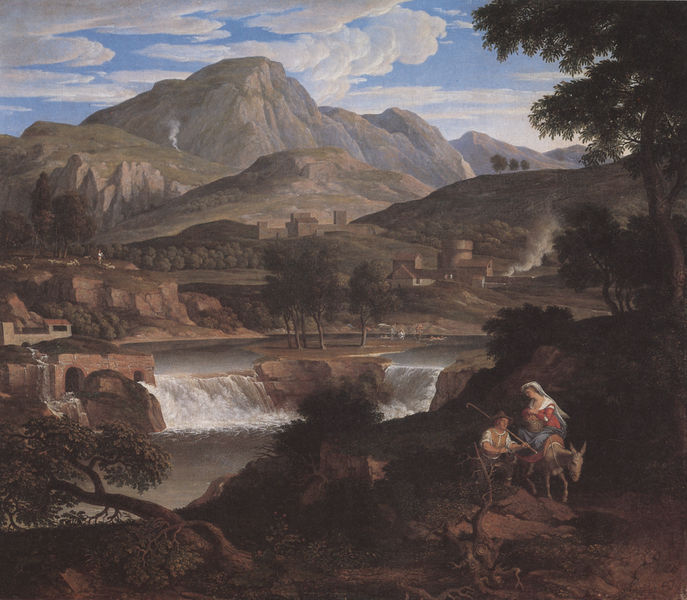
Titel: Wasserfälle bei Subiaco
Künstler: Joseph Anton Koch
Standort: Berlin
Institution: Alte Nationalgalerie
Schlagwörter: baum, berg, blau, blätter, dunkel, felsen, feuer, gemälde, himmel, mann, schatten, umhang, wasser, weiß, wolken, bäume, fluss, grün, landschaft, menschen, see, stadt, ufer, braun, frau, hut, haus, rot, tuch, weg, malerei, jung, steine, öl, baumstamm, erde, ferne, horizont, häuser, hügel, natur, rauch, insel, familie, kind, paar, blatt, renaissance, tal, wald, wasserfall, esel, reiter, stock, turm, gischt, stab, berge, gebirge, dorf, mauer, rast, kutsche, wehr, blue, hat, men, oil, people, red, white, women, black, collar, dress, green, painting, wall, woman, yellow, print, brown, schwanger, bauer, flucht, ruine, burg, idyll, festung, flusslandschaft, mythologie, maultier, smoke, jesus, cloud, clouds, food, heaven, man, rock, rocks, sky, stone, tree, reise, wanderer, building, field, hill, hills, house, lake, landscape, mountain, mountains, nature, water, waves, distance, houses, island, lane, trees, village, boy, forest, light, river, stream, bushes, path, road, view, dürer, maria, israel, hirte, castle, scarf, flight, couple, stecken, thal, cliffs, foam, josef, joseph, town, ägypten, city, day, basket, beggar, madonna, leaves, pastoral, vest, heilige familie, jesuskind, buildings, italian, art, ground, hello, wassser, animal, bush, farm, farmer, horse, branches, lanscape, gebäude, classicism, cane, christ, travel, forrest, riding, horns, baby, goat, dutch, flucht nach ägypten, shepard, sheperd, work, farmers, bethlehem, fog, betlehem, mary, waterfall, altdorfer, bible, stick, shepherd, sinai, wasserfälle, staff, whte, jeus, veil, ass, reide, banks, christus, jerusalem, crook, donkey, egypt, holy family, journey, mule, wald haus, mountian, idyllic, flee, poussin, pregnant, scenery, fortress, waterfal, 19th century, bibel, schleier, nazareth, eva, büsche, hirten, driving, classicist, amor, last, shepherdess, idealistic, flirt, shild, hook, villagers, scenic, buidlings, watter, christchild, oi, sfumatto, #steine, aky, höhle, herbergssuche, falls, die heilige familie, mountan, leaving, donkeyh, pregan, landsxchaft, ck, beschwerlich, wurzeln, heloo, joseph and mary, shepards crook, mull, gemälderau